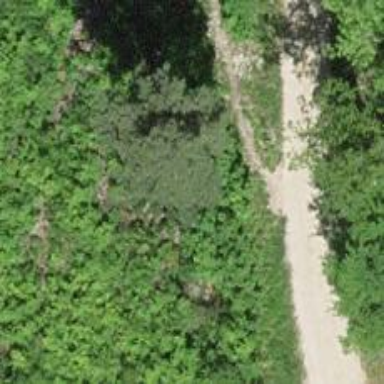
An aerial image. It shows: Ground path.